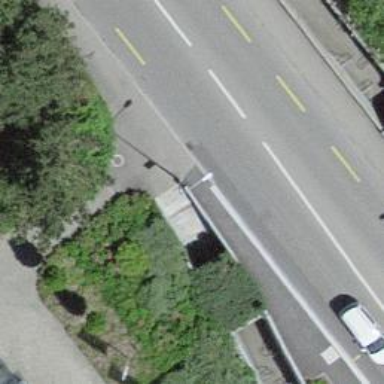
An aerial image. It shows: Road with steps.